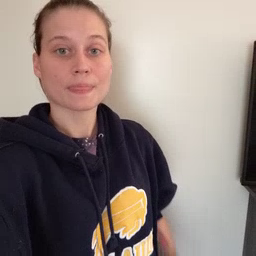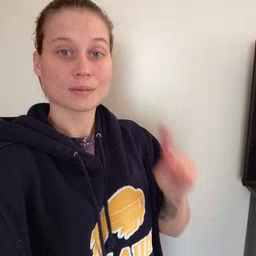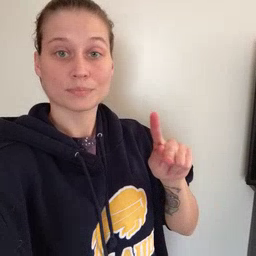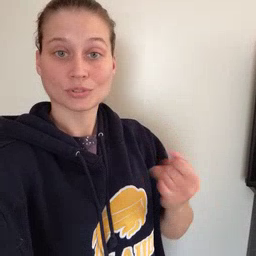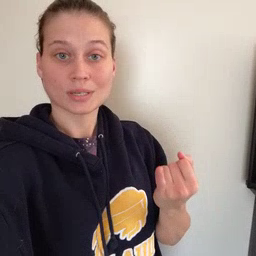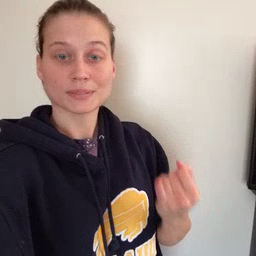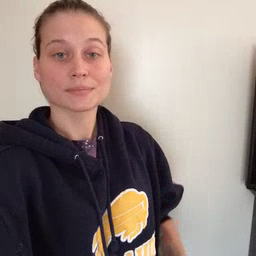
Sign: pajamas